Field crop: maize
Growth stage: 1
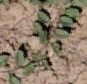
Species: convolvulus